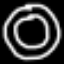
Label: donut